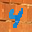
Label: 4